Question: Does anyone know how to create a similar animation to the login animation used in the Google Plus Android app?
Is there something similar in the Android SDK that I can use? Or should I just build it from scratch? I'm interested especially in the fact that the UI behind the modal animation is dimmed and disabled.
Thank you.

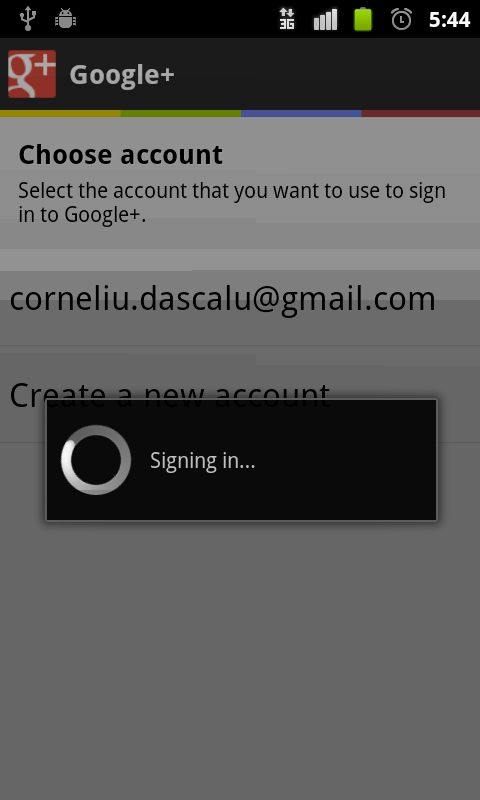
Answer: Are you taking about that progress dialog spinning thingy that says "signing in"? That's not a custom animation at all, it's a common widget.
Here's the code:
'''
ProgressDialog progressDialog = new ProgressDialog(this);
progressDialog.setMessage("Signing in...");
progressDialog.show();
//... complete sign in...then
progressDialog.dismiss();
'''
A ProgressDialog done this way, automatically takes care of dimming/blurring the background. You should really read about dialogs: <URL>